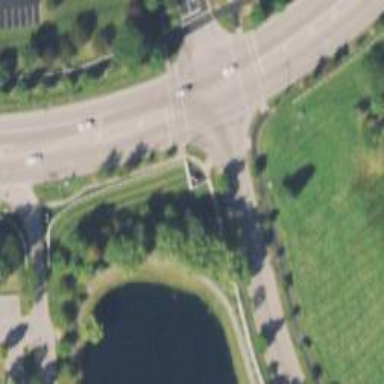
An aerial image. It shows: Marked footway crossing on footway road.